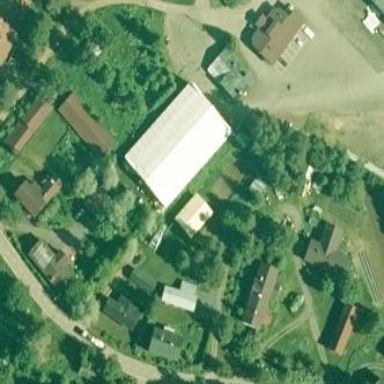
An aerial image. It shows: Warehouse building.